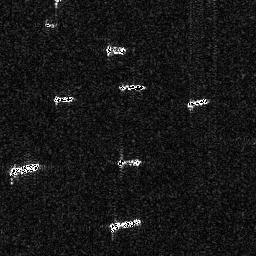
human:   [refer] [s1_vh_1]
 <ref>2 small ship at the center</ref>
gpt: <box>[[45, 31, 56, 36, 0]], [[45, 60, 55, 65, 0]]</box>